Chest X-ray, AP view. Patient: 46 years old, sex M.
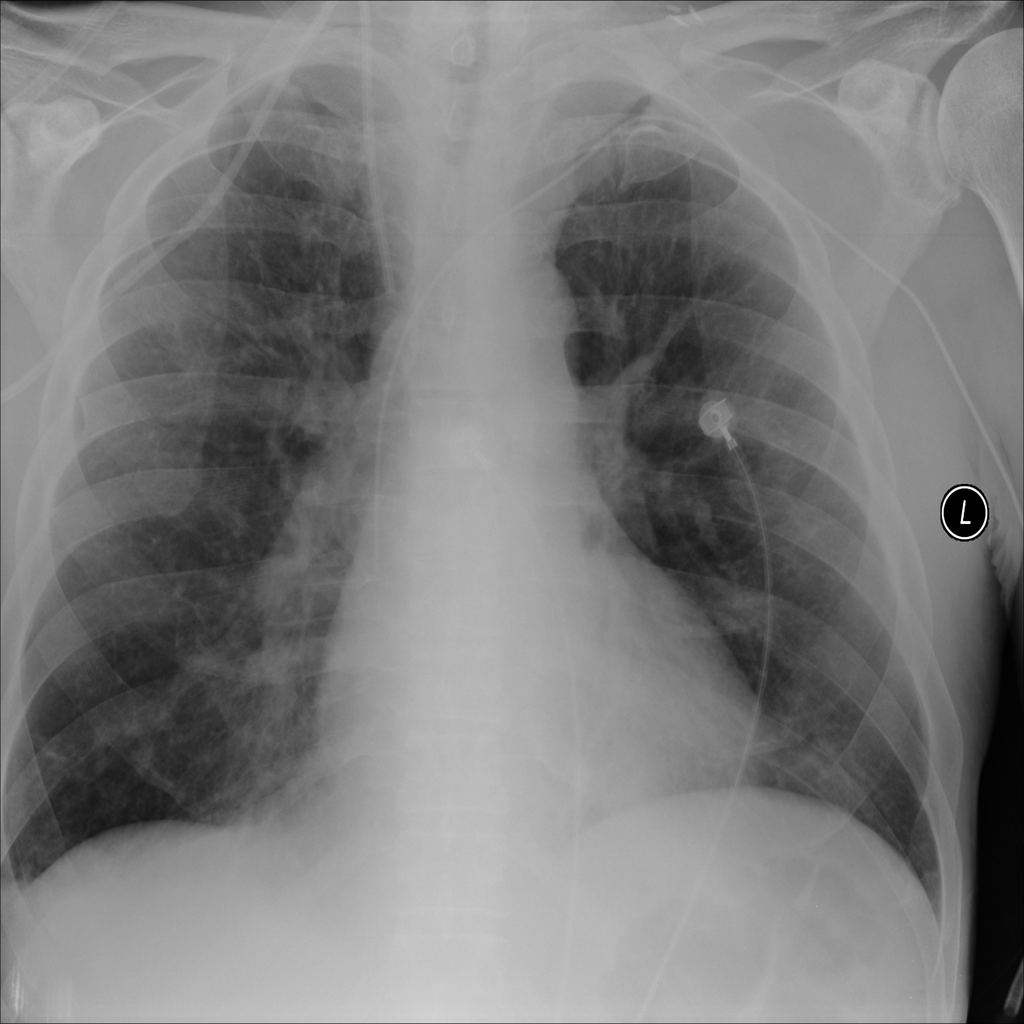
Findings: Infiltration